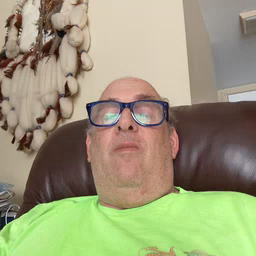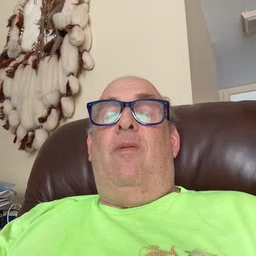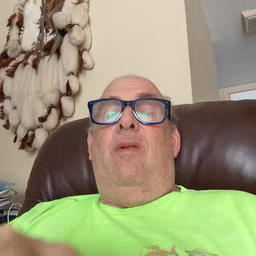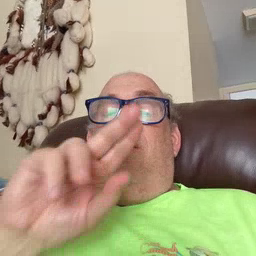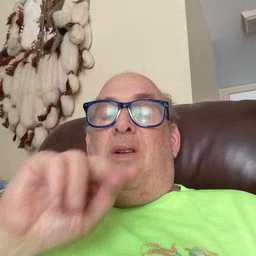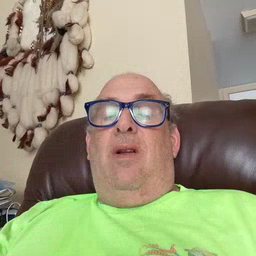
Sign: duck